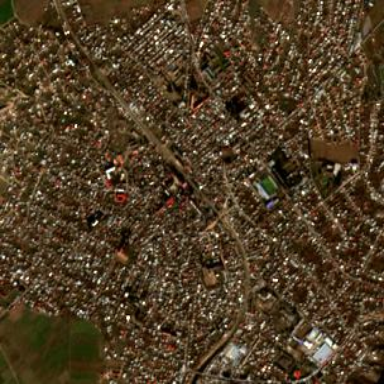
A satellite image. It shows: Residential area within city.